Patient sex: M
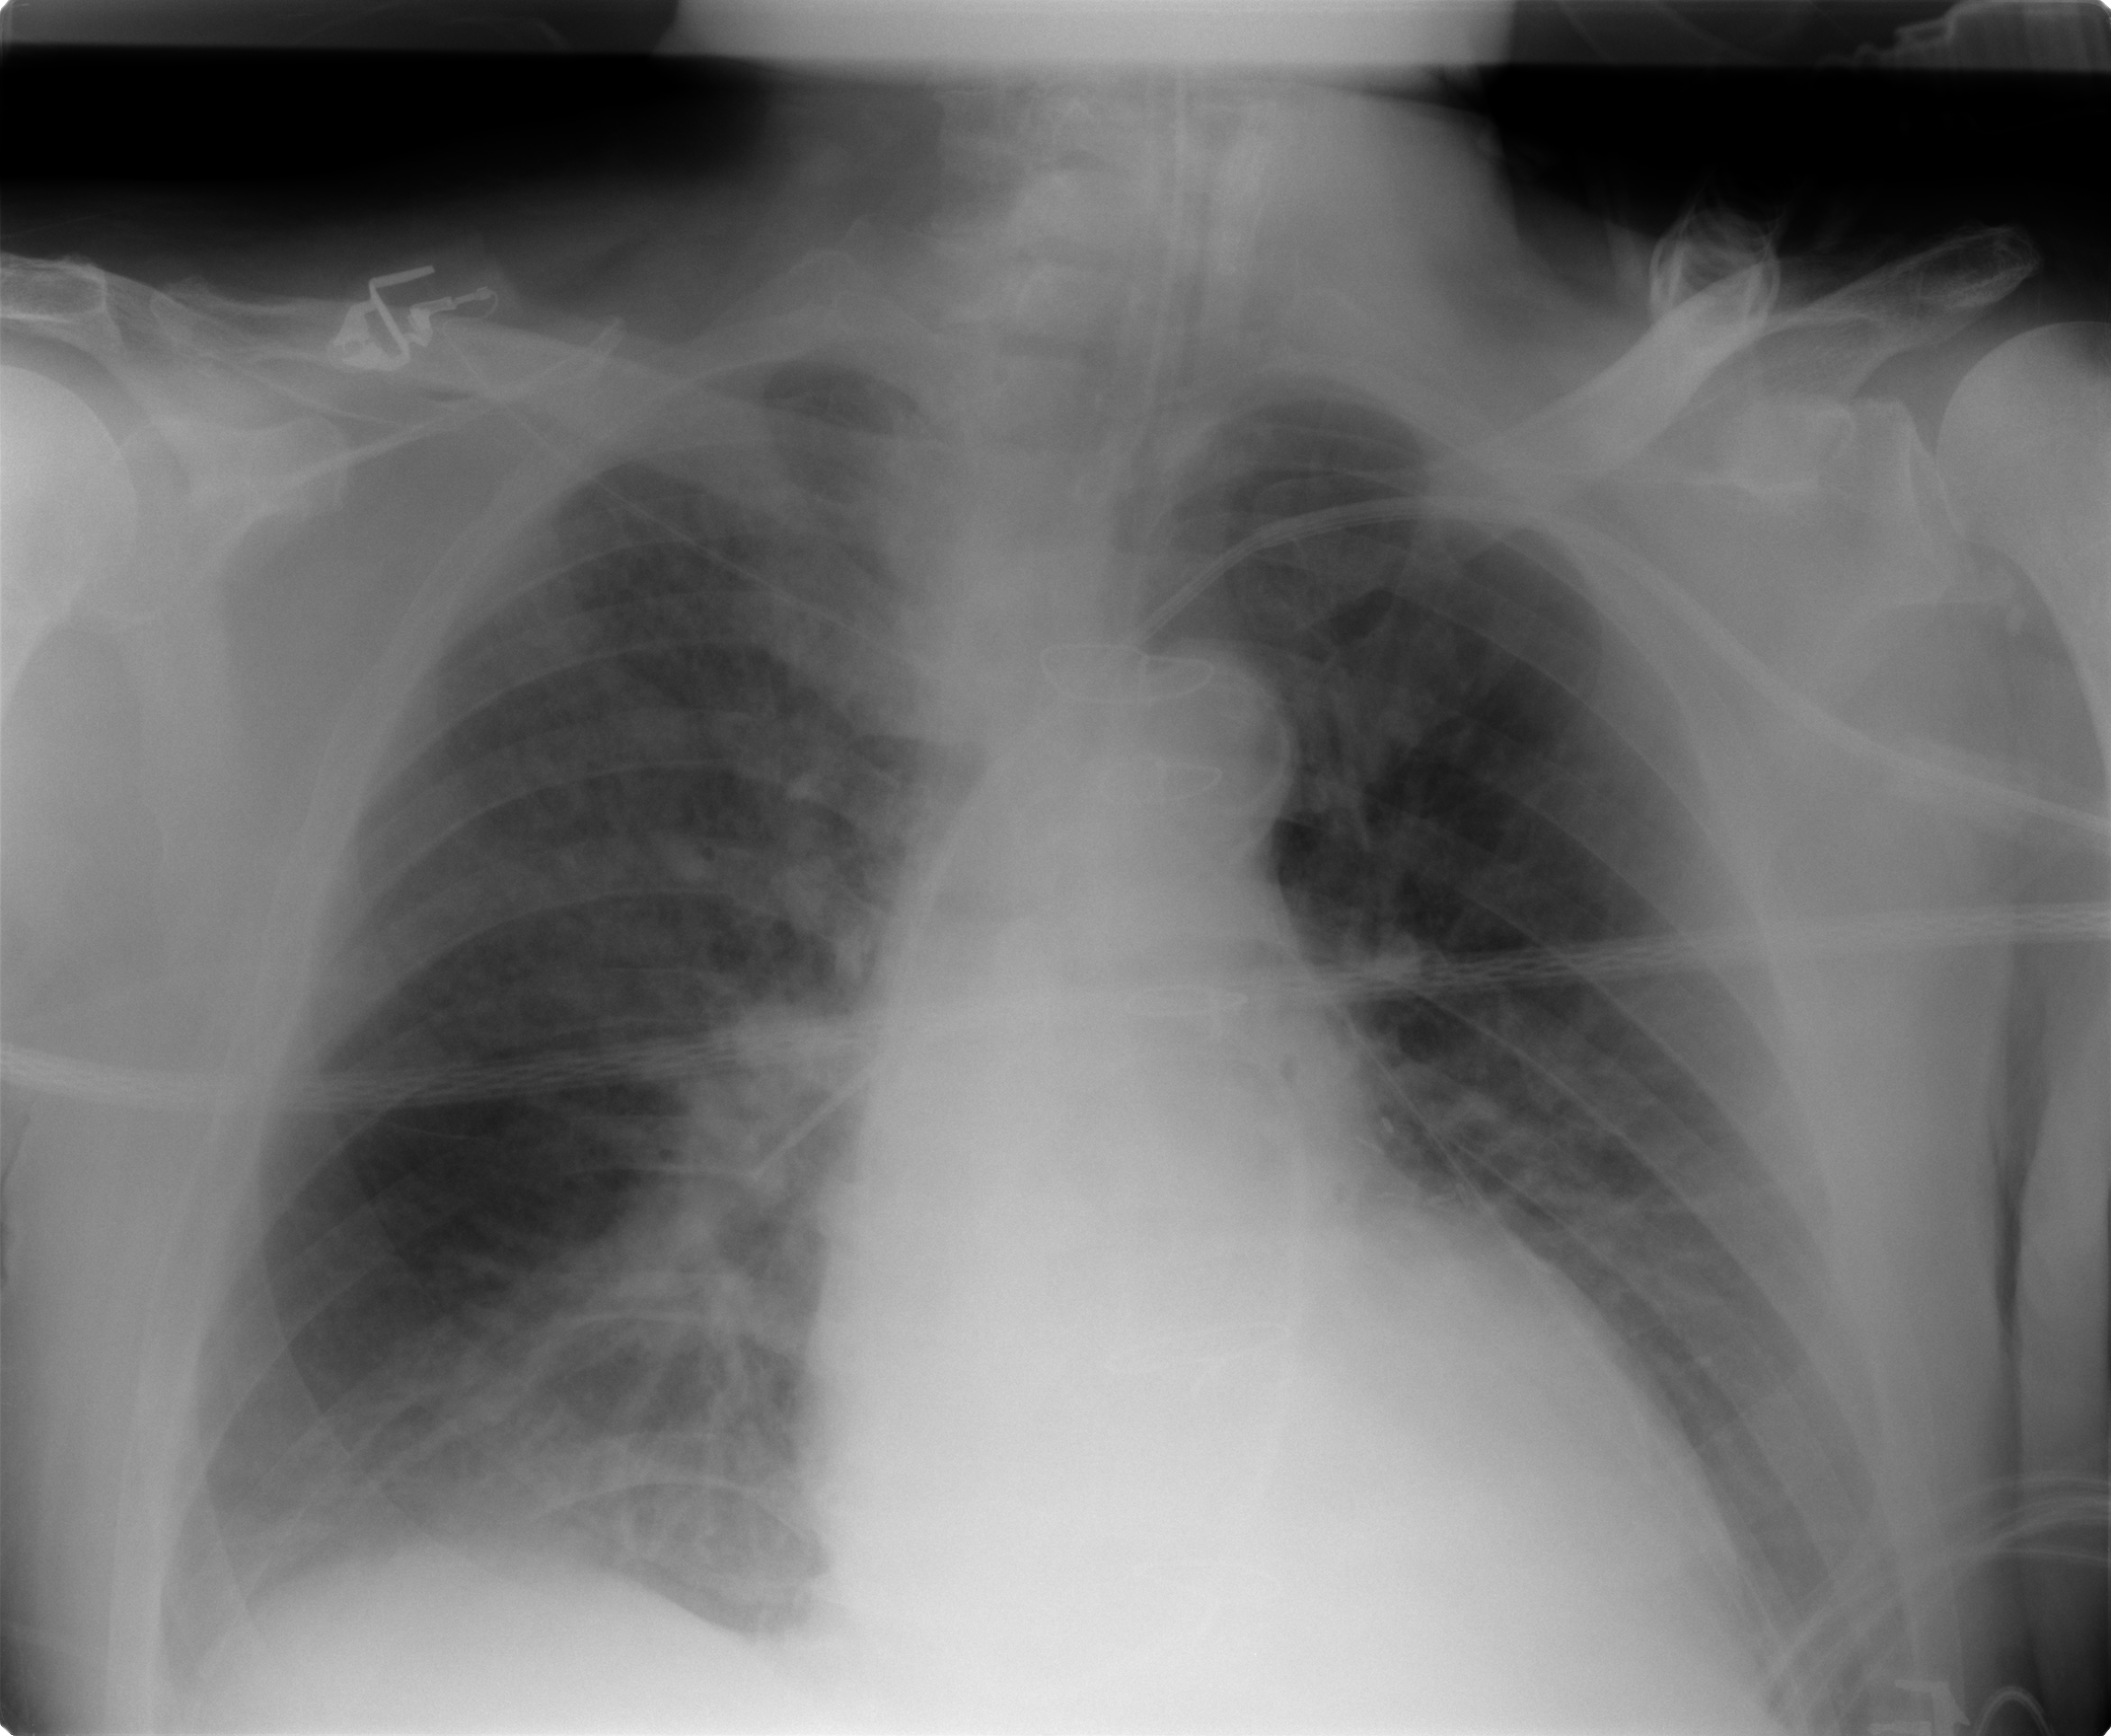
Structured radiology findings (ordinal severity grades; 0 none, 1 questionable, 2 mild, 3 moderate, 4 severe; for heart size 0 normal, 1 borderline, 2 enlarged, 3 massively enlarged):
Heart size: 2
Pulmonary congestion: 3
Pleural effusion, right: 0
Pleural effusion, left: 0
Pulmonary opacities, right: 2
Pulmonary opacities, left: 2
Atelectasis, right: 2
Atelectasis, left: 2